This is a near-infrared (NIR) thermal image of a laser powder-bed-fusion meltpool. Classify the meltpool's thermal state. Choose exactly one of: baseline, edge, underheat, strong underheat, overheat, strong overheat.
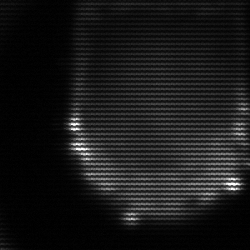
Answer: edge